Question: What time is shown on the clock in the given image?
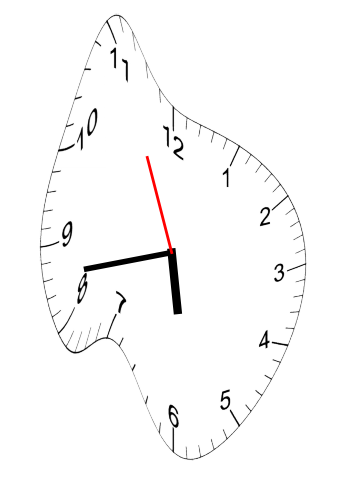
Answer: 05:42:56